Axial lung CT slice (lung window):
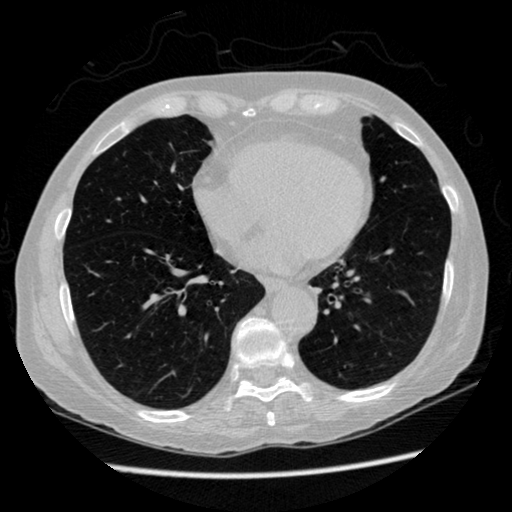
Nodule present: no